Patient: sex M, age 78
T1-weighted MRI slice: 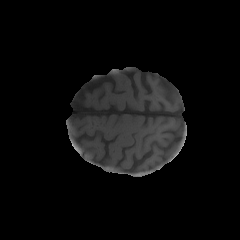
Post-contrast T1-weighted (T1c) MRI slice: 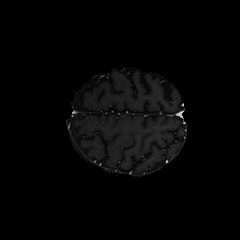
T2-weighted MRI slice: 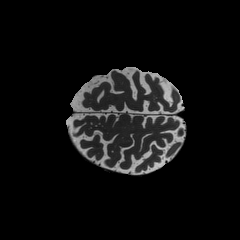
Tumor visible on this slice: no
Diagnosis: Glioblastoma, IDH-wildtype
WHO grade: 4